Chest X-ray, PA view. Patient: 47 years old, sex F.
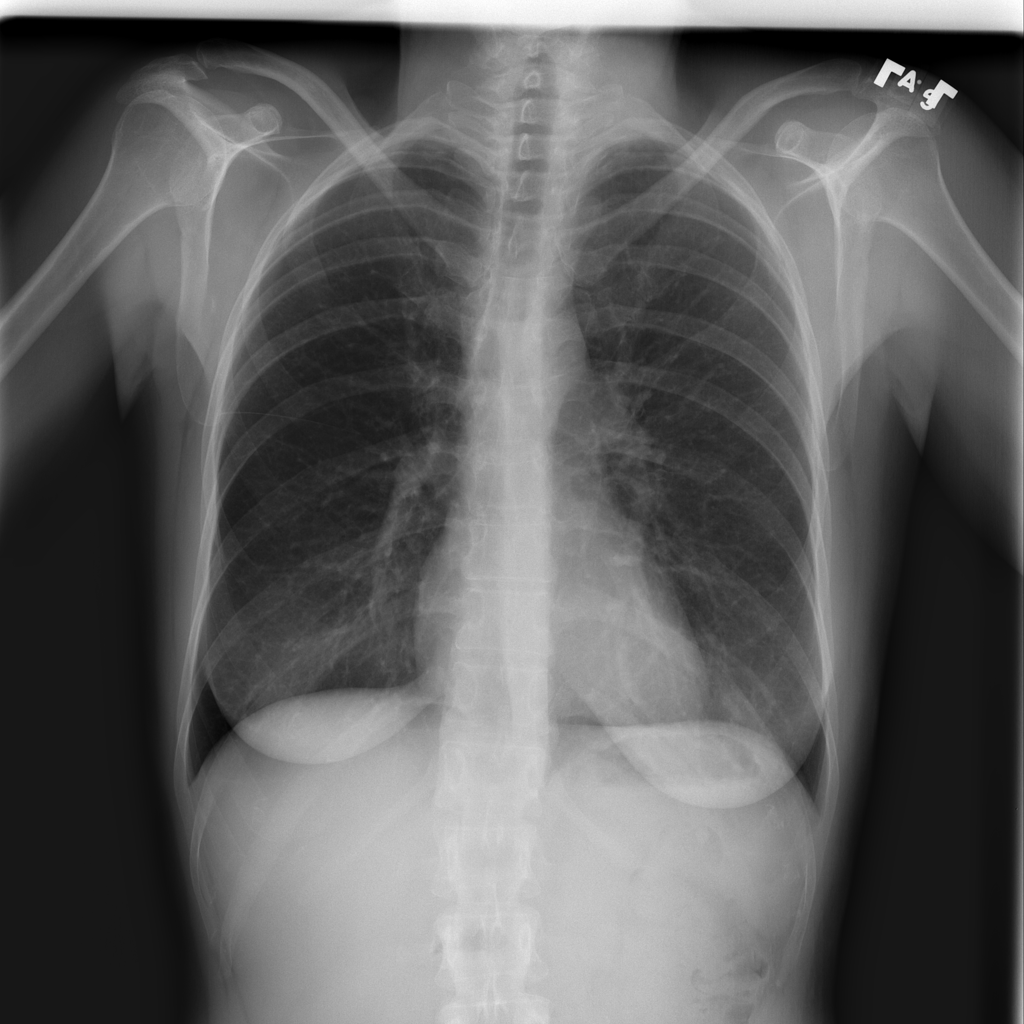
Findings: No Finding